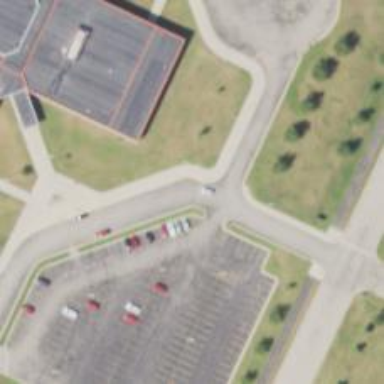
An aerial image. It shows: Asphalt driveway designated for school.